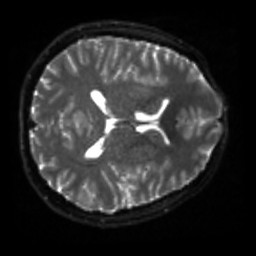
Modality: sbref
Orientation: axial
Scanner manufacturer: siemens
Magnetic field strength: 3 T
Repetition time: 4 s
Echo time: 0.0594 s